Question: For parse data I use . I have problems with parsing . The full JSON you can see here below. I parse String array 'words' great but with double value I have nothing in TextView. Can anyone say what exactly wrong and what I need to fix and what I missed?

'''
w3wNetworkFactory.w3wGetInstance().w3wGetApiCall().getPosition(w3w_API_KEY, new Words("gliders.inquest.hardly"), new Callback<PositionResponse>() {
@Override
public void success(PositionResponse positionResponse, Response response) {
position_w3w.setText(Arrays.toString(positionResponse.getPosition()).replaceAll("\[|\]", ""));
//Log.d("w3w location: ", Arrays.toString(positionResponse.getPosition()));
String mLatLng = Arrays.toString(positionResponse.getPosition()).replaceAll("\[|\]", "");
//Convert String to double
double value = Double.parseDouble(mLatLng);
//Set marker to map
mGoogleMap.addMarker(new MarkerOptions().position(value)
.title("Geolocation system")
.snippet("Your last current location which was available!")
.icon(BitmapDescriptorFactory.fromResource(R.drawable.icon_location)));
}
@Override
public void failure(RetrofitError error) {
error.toString();
}
});
'''
'''
public class PositionResponse {
private double[] position;
public double[] getPosition() {
return position;
}
}
'''
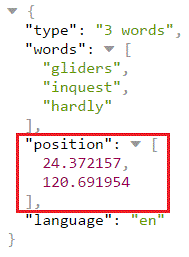
Answer: To answer your question about the Google Map, you need to separate out the lat and lon, and create a <URL>. I think it should be something like this:
'''
@Override
public void success(PositionResponse positionResponse, Response response) {
position_w3w.setText(Arrays.toString(positionResponse.getPosition()).replaceAll("\[|\]", ""));
//Log.d("w3w location: ", Arrays.toString(positionResponse.getPosition()));
String mLatLng = Arrays.toString(positionResponse.getPosition()).replaceAll("\[|\]", "");
String[] arrLatLng = mLatLng.split(","); //separate out lat and lon
LatLng latLon = new LatLng(Double.parseDouble(arrLatLng[0]), Double.parseDouble(arrLatLng[1])); //create the LatLng object
//Convert String to double
//double value = Double.parseDouble(mLatLng); this wouldn't work, you need to do both values individually
//Set marker to map, use LatLng object latLon
mGoogleMap.addMarker(new MarkerOptions().position(latLon)
.title("Geolocation system")
.snippet("Your last current location which was available!")
.icon(BitmapDescriptorFactory.fromResource(R.drawable.icon_location)));
CameraPosition cameraPosition = new CameraPosition.Builder()
.target(latLon).zoom(12).build();
mGoogleMap.animateCamera(CameraUpdateFactory
.newCameraPosition(cameraPosition));
}
'''
For more detailed info on getting Google Maps API fully set up, see my other answer here: <URL>